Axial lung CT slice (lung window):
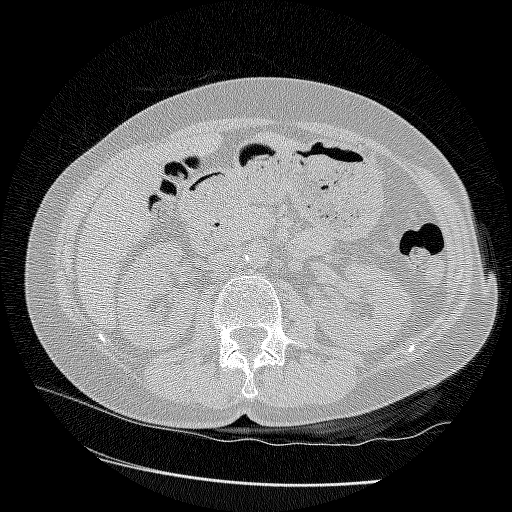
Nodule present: no